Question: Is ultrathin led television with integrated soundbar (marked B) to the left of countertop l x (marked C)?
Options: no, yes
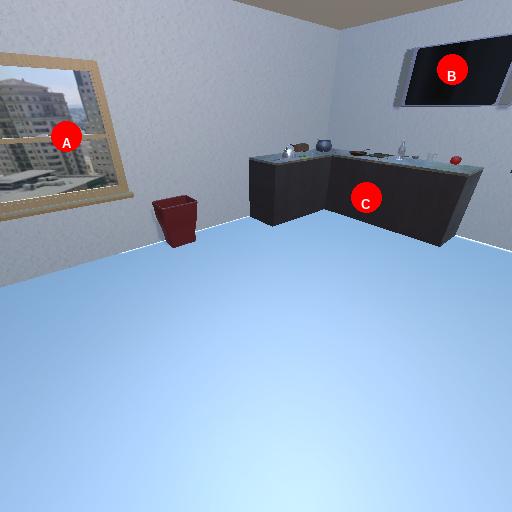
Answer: no